高一 · 计数
随机抽取 100 名学生, 测得他们的身高（单位：cm），按照区间 [160，165）, [165, 170)，[170，175）, [175, 180）, [180,185]分组, 得到样本身高的频率分布直方图 （如图）.

(1) 求频率分布直方图中 $\mathrm{x}$ 的值及身高在 $170 \mathrm{~cm}$ 以上的学生人数;

（2）将身高在 $[170 ， 175 ）,[175,180) ，[180,185]$ 区间内的学生依次记为 A, B, C 三个组, 用分层抽样的方法从三个组中抽取 6 人, 求从这三个组中分别抽取的学生人数;

(3) 在（2）的条件下, 要从 6 名学生中抽取 2 人, 用列举法计算 B 组中至少有 1 人被抽中的概率
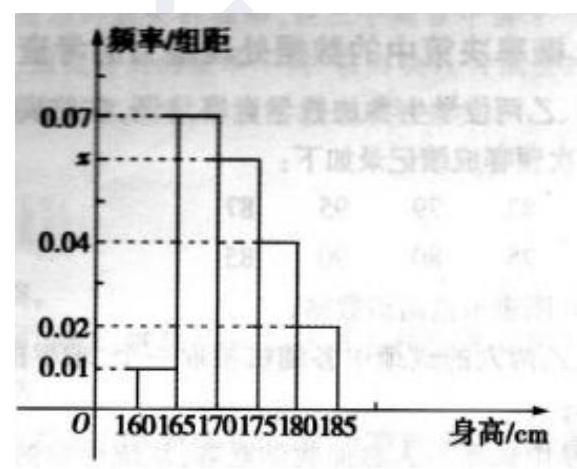
答案: 由频率分布直方图可知, $5 \mathrm{x}=1-5 \times(0.07+0.04+0.02+0.01)$,所以 $\mathrm{x}=\frac{1}{5}[1-5 \times 0.14]=0.06$. 因此身高在 $170 \mathrm{~cm}$ 以上的学生人数为 $100 \times(0.06 \times 5+0.04$ $\times 5+0.02 \times 5)=60$ (人).

(2) A, B, C 三组的人数分别为 $0.06 \times 5 \times 100=30$ (人), $0.04 \times 5 \times 100=20$ (人), 0.02 $\times 5 \times 100=10$ (人). 因此应该从 A, B, C 三组中每组各抽取 $30 \times \frac{6}{60}=3$ (人), $20 \times \frac{6}{60}=2$ (人), $10 \times \frac{6}{60}=1$ (人).

(3) 在 (2) 的条件下, 设 $A$ 组的 3 位同学为 $A_{1}, A_{2}, A_{3}, B$ 组的 2 位同学为 $B_{1}, B_{2}, C$ 组
的 1 位同学为 $C$, 则从 6 名学生中抽取 2 人有 15 种可能:

$\left(A_{1}, A_{2}\right),\left(A_{1}, A_{3}\right),\left(A_{1}, B_{1}\right),\left(A_{1}, B_{2}\right),\left(A_{1}, C_{1}\right),\left(A_{2}, A_{3}\right)$

$\left(A_{2}, B_{1}\right),\left(A_{2}, B_{2}\right),\left(A_{2}, C_{1}\right),\left(A_{3}, B_{1}\right),\left(A_{3}, B_{2}\right),\left(A_{3}, C_{1}\right),\left(B_{1}, B_{2}\right),\left(B_{1}, C_{1}\right),\left(B_{2}, C_{1}\right)$

其中 $B$ 组的 2 位学生至少有 1 人被抽中有 9 种可能:

$\left(A_{1}, B_{1}\right),\left(A_{1}, B_{2}\right),\left(A_{2}, B_{1}\right),\left(A_{2}, B_{2}\right),\left(A_{3}, B_{1}\right),\left(A_{3}, B_{2}\right),\left(B_{1}, B_{2}\right),\left(B_{1}, C_{1}\right),\left(B_{2}, C_{1}\right)$

所以 $\mathrm{B}$ 组中至少有 1 人被抽中的概率为 $P=\frac{9}{15}=\frac{3}{5}$